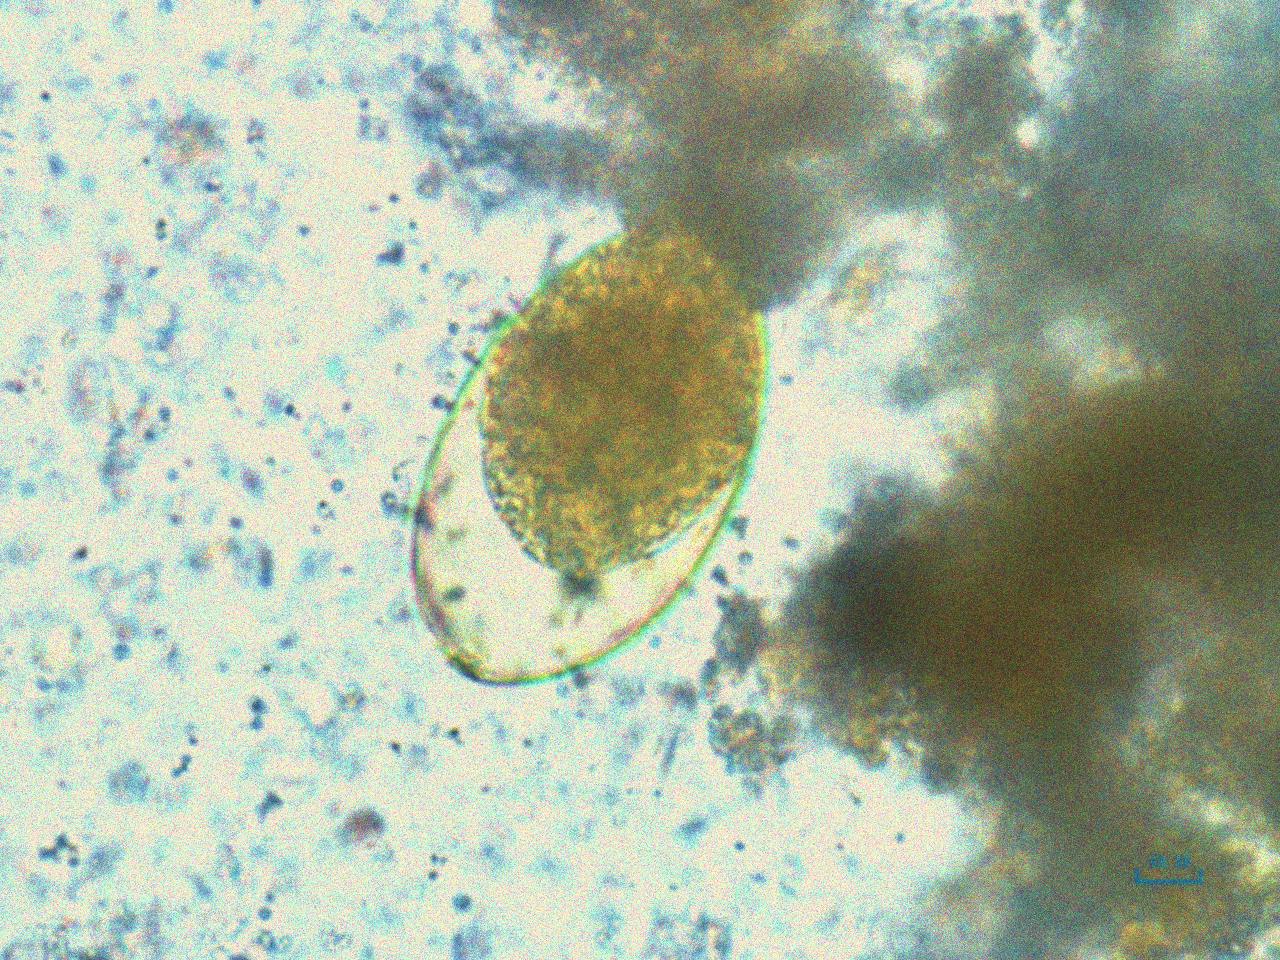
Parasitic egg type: Fasciolopsis buski